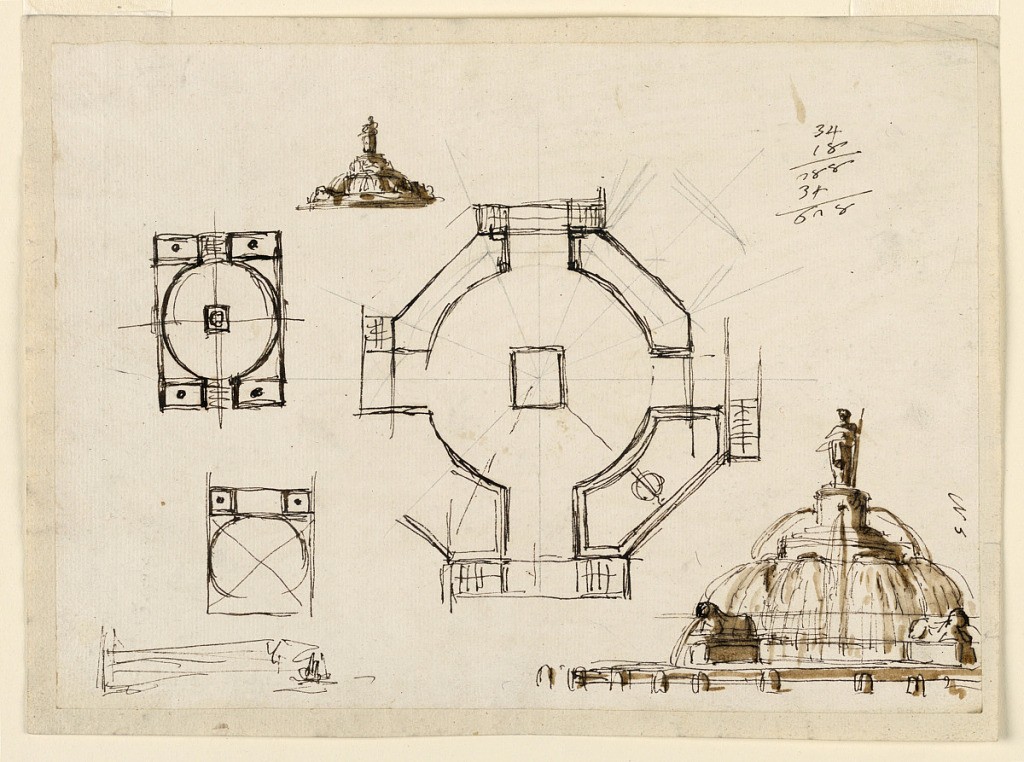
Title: Fountains
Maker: Giuseppe Barberi, Italian, 1746–1809
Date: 1795
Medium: Pen and brown ink, brush and brown wash, graphite on off-white laid paper, lined
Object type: Drawing
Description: Top left: view of a fountain with crouching lions, tapped by a female figure. Left center: plan of an oblong fountain. Center: unfinished plan of an octagonal fountain. Bottom left: unfinished plan of an oblong fountain. Rough sketch of steps. Bottom right: a variation of the design top left; surrounded by posts. Accounts top right.